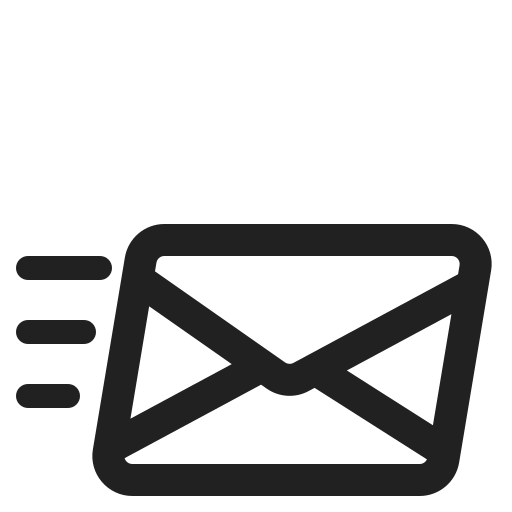
incoming envelope high contrast